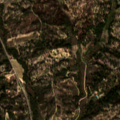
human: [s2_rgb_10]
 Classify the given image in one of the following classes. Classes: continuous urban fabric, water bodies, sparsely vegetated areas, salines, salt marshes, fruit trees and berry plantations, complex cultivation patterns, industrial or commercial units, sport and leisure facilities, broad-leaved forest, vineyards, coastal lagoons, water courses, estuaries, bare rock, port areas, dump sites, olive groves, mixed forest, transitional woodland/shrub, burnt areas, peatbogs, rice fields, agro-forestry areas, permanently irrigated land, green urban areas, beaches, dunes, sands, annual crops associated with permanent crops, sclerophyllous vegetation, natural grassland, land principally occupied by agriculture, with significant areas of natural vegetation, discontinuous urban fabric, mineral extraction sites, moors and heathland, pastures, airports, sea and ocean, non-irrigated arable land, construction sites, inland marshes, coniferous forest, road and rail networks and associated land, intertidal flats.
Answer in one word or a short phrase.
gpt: land principally occupied by agriculture, with significant areas of natural vegetation, mixed forest